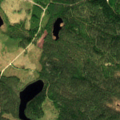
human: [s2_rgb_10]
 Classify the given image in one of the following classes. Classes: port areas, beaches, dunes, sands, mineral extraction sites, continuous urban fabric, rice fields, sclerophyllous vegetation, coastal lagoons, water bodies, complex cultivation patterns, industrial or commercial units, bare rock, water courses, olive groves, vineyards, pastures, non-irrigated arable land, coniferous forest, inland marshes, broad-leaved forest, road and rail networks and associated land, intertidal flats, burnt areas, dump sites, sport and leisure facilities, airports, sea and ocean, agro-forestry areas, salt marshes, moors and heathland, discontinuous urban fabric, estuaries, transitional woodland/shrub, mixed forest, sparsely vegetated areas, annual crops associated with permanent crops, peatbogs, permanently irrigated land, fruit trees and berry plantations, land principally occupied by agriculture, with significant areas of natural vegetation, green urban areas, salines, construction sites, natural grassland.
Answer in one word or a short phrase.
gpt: coniferous forest, mixed forest, transitional woodland/shrub